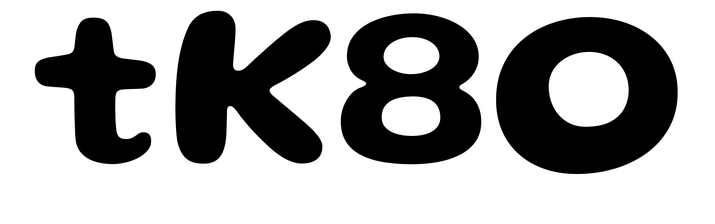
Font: Gluten_SemiBold